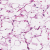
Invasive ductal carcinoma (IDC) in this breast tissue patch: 0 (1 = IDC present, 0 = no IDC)